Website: slack
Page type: payment
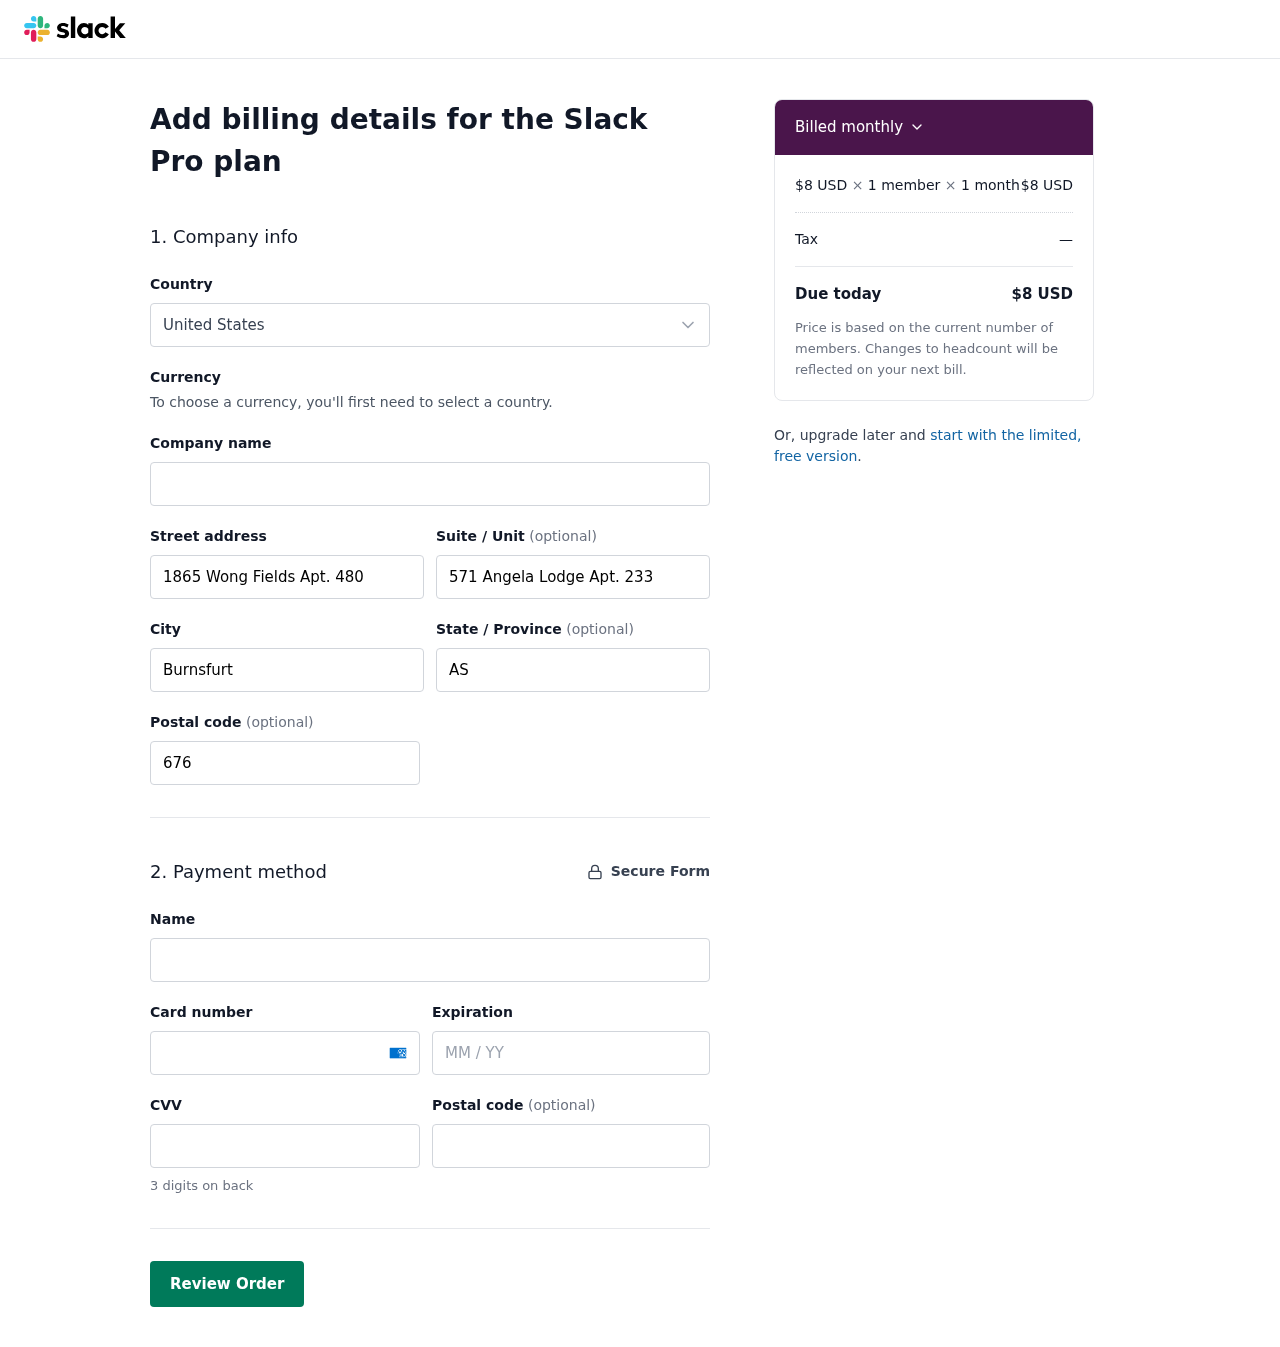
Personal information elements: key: PII_COUNTRY
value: United States
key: PII_STREET
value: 1865 Wong Fields Apt. 480
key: PII_STREET2
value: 571 Angela Lodge Apt. 233
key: PII_CITY
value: Burnsfurt
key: PII_STATE
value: AS
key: PII_POSTCODE
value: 67610
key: PII_FULLNAME
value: Rhonda Garza
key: PII_CARD_NUMBER
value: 3450 3850 0232 032
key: PII_CARD_EXPIRY
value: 06/27
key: PII_CARD_CVV
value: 9755
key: PII_POSTCODE2
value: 03404
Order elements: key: ORDER_PRICE_PER_MEMBER
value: $8 USD
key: ORDER_NUM_MEMBERS
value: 1 member
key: ORDER_NUM_MONTHS
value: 1 month
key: ORDER_SUBTOTAL
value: $8 USD
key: ORDER_TAX
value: —
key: ORDER_TOTAL
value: $8 USD